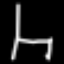
Label: chair